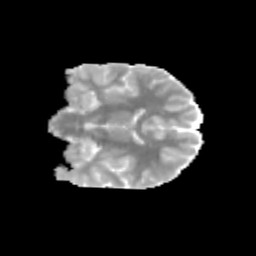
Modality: MD
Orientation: coronal
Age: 13
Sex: male
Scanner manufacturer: siemens
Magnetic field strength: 3 T
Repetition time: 3.8 s
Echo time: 0.07 s